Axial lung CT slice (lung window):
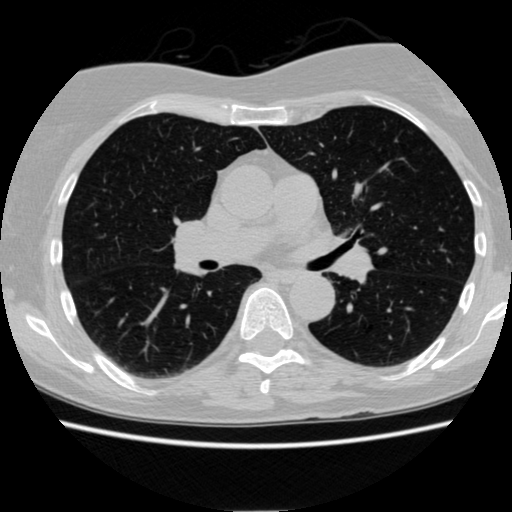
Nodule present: no